Question: I have created a job in Talend as follows :-

I wish to map tMap_2 and tMap_3 to tMap_4, but for some reason it just isnt letting me. tMap_2 and _3 show warning messages stating 'This component does not have enough "Row" type outputs'. But For each of these I have already created an output. I am pretty certain what I am trying to achieve is possible in Talend, and googling about this hasnt turned up anything significant. So could some one please advise why it's not letting me join the tMaps 2 and 3 to 4?
P.S. Kindly let me know if more information is needed.
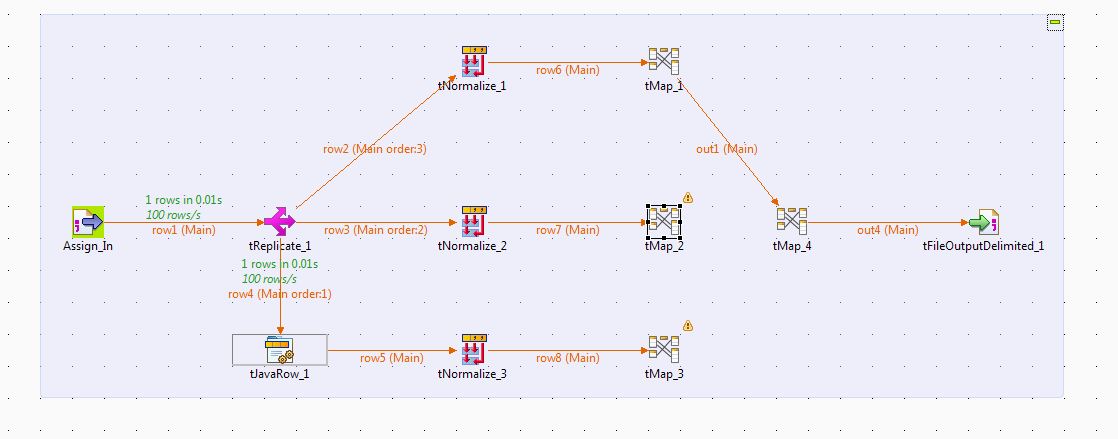
Answer: To prevent looped components connection in a job, you can use the tHashOutput and tHashInput to store the data of a flow and read it later, by default those components are hidden, you can install them from the menu "file" -> "edit project settings" -> "designer" -> "palette setting"